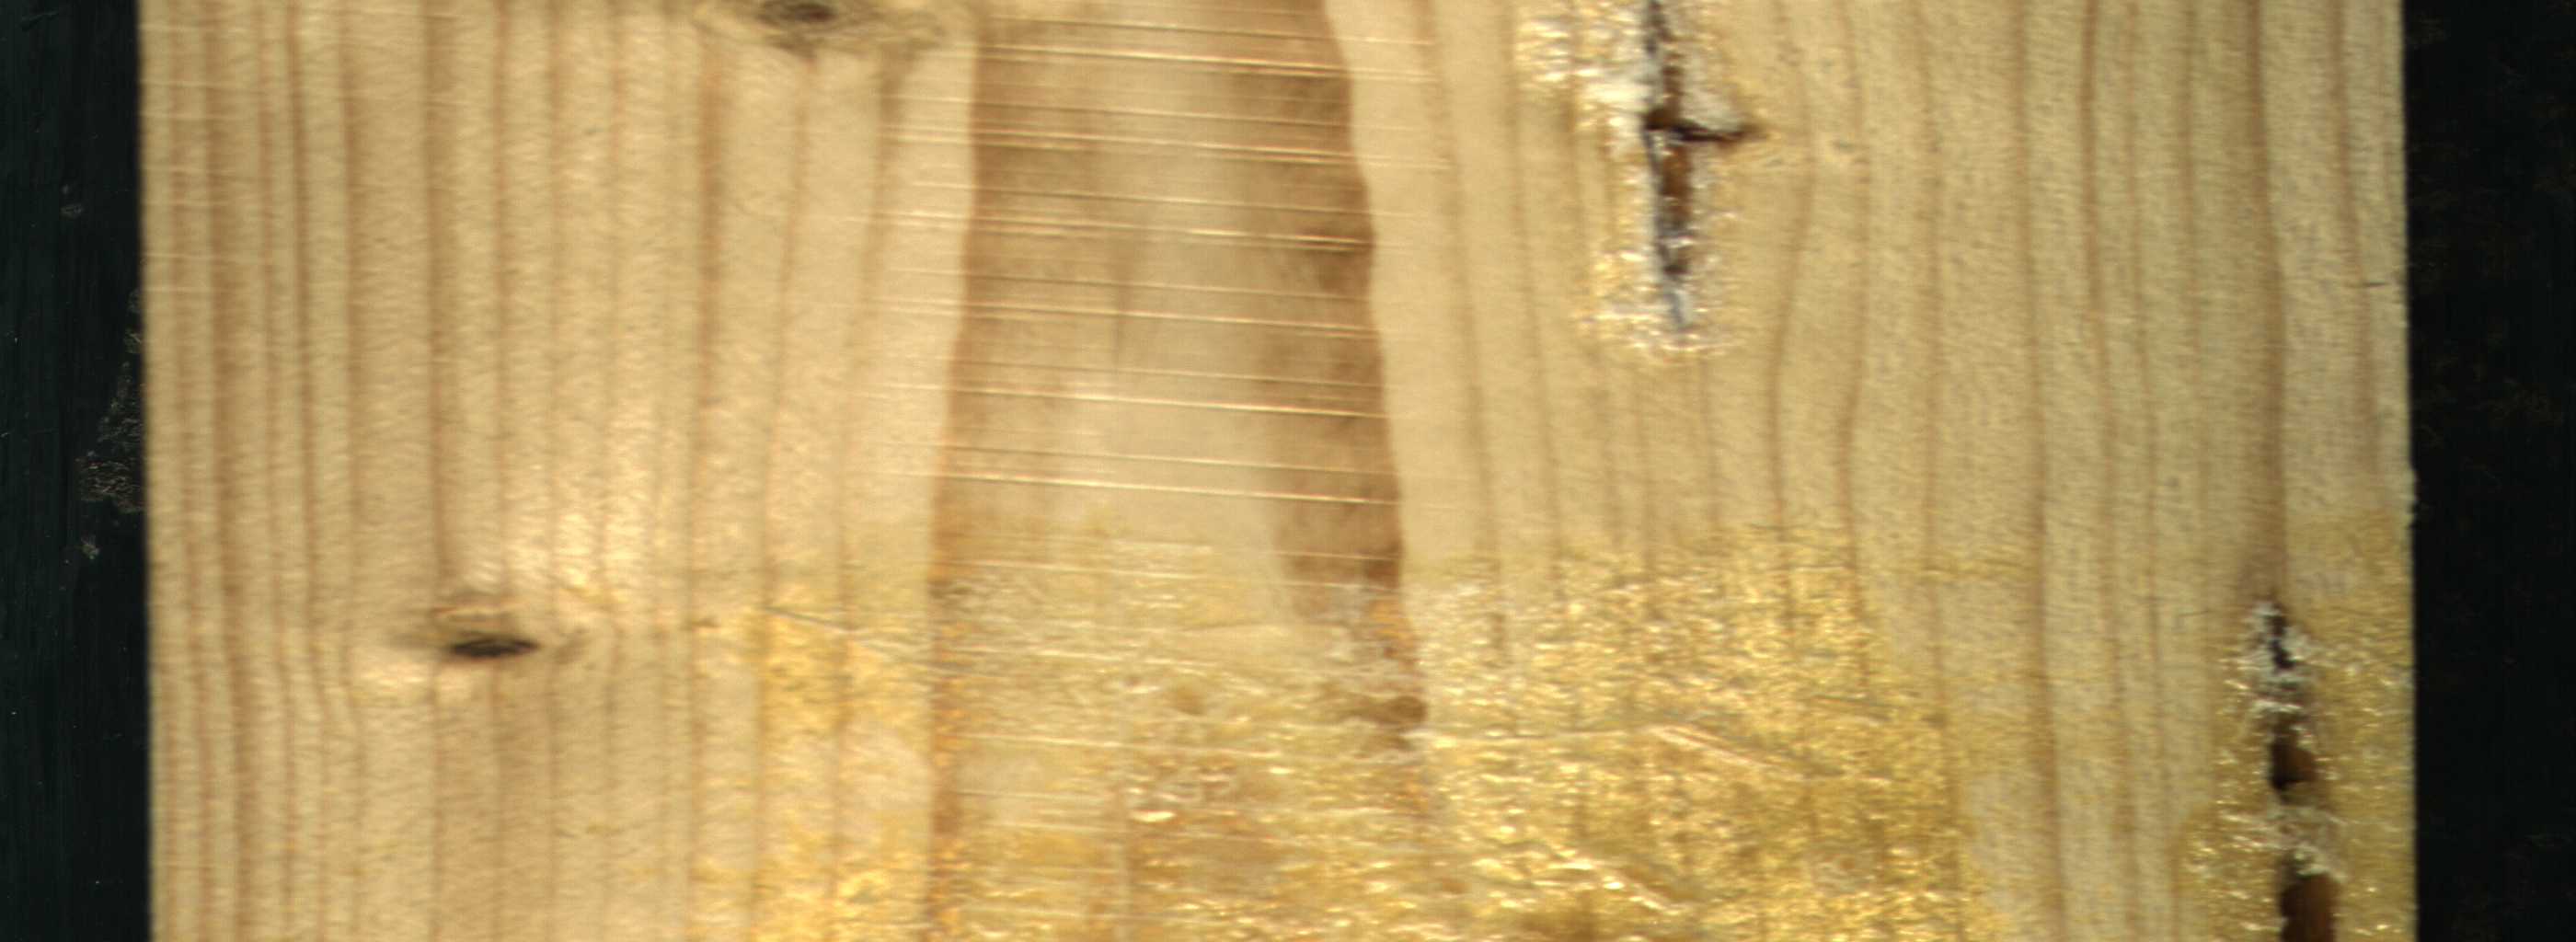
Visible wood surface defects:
resin
resin
resin
Dead_Knot
Live_Knot